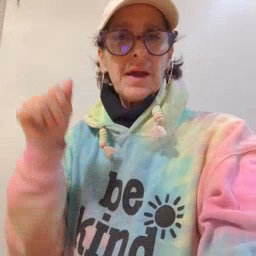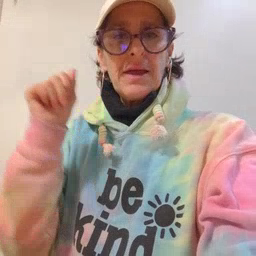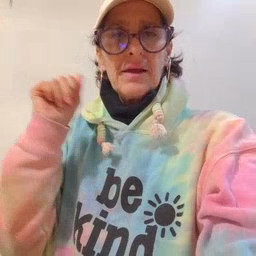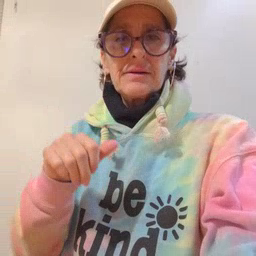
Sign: aunt